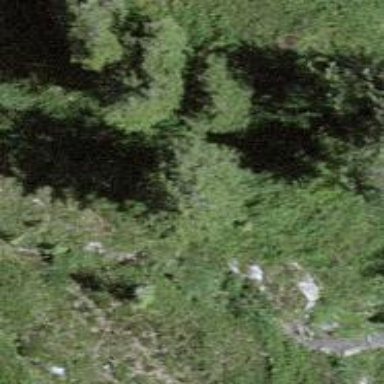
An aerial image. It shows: Patch of scrub vegetation.